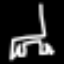
Label: chair